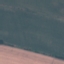
Land use / land cover: AnnualCrop